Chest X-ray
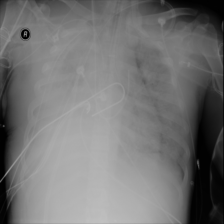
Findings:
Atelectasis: negative
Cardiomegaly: negative
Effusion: negative
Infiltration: negative
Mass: negative
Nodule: negative
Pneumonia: negative
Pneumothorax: negative
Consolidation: positive
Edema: negative
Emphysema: negative
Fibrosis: negative
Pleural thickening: negative
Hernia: negative